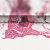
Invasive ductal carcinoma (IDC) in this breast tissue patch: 0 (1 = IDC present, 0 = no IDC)